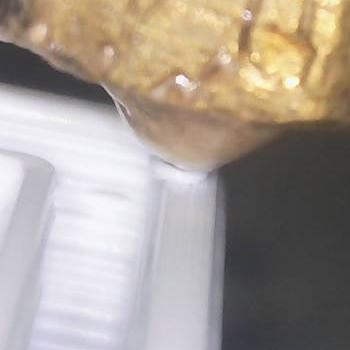
Flow rate: 300%